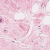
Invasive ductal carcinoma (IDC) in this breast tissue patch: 0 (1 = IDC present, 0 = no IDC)